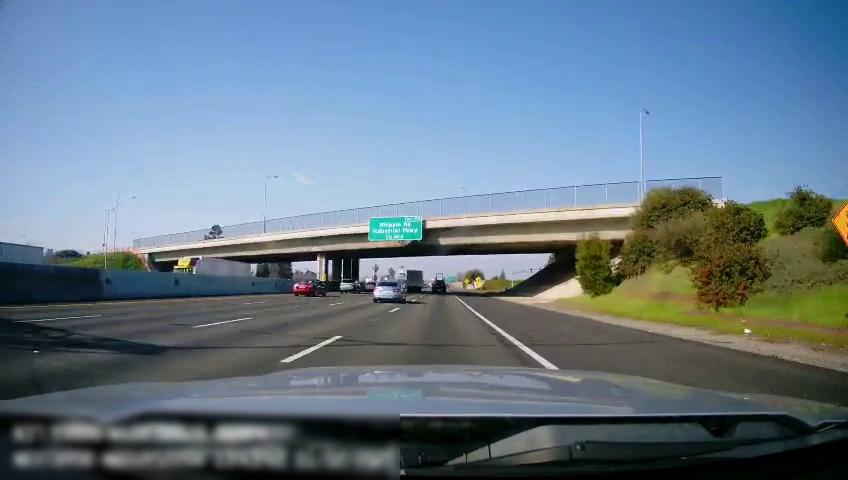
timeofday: Day
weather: Sunny
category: Drivable Space
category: Vehicles | Car
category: Vehicles | Car
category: Vehicles | Truck
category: Vehicles | Truck
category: Vehicles | SUV
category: Lanes | Alternate Lane
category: Lanes | Current Lane
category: Lanes | Current Lane
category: Lanes | Alternate Lane
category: Lanes | Alternate Lane
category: Traffic | Signs
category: Traffic | Signs